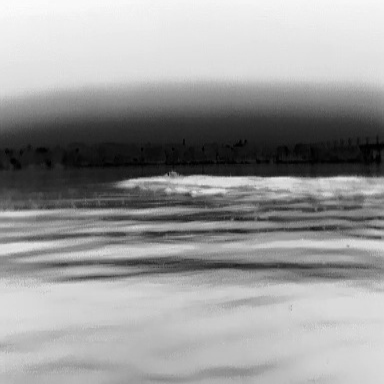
There is a canoe in the infrared image.